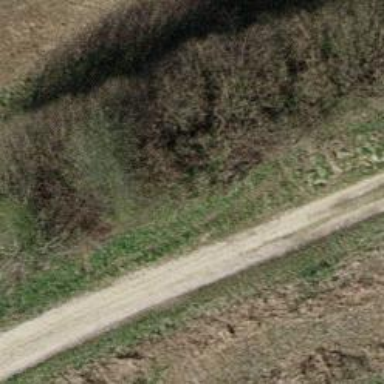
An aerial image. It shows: Hedge barrier.